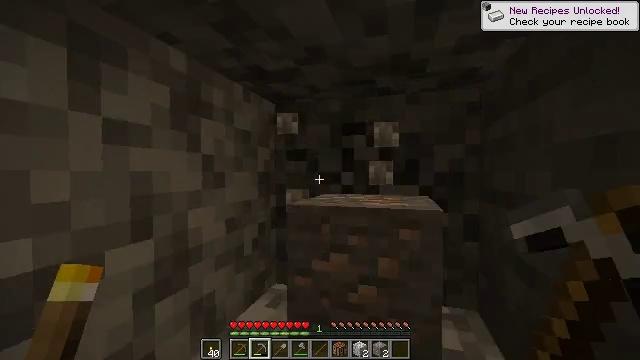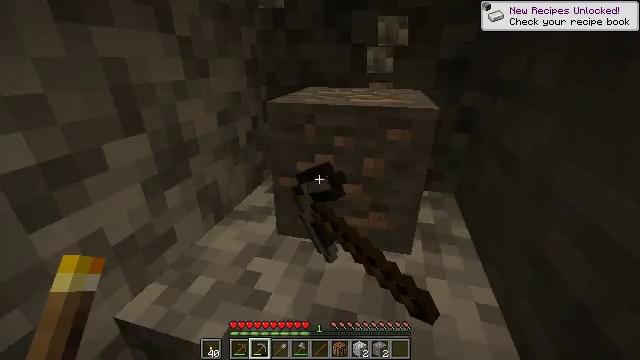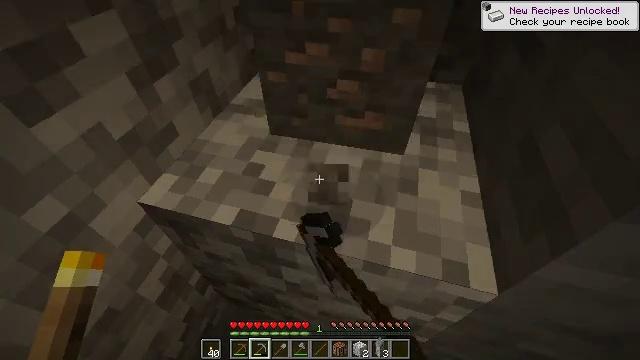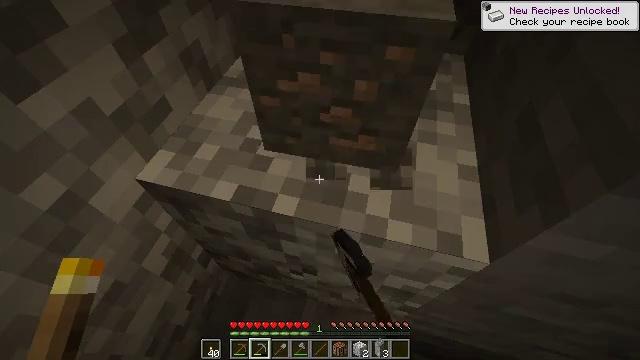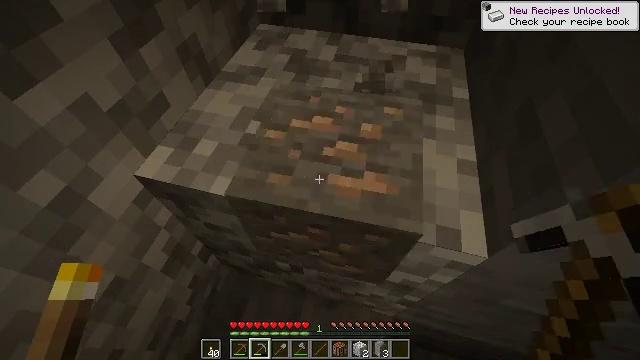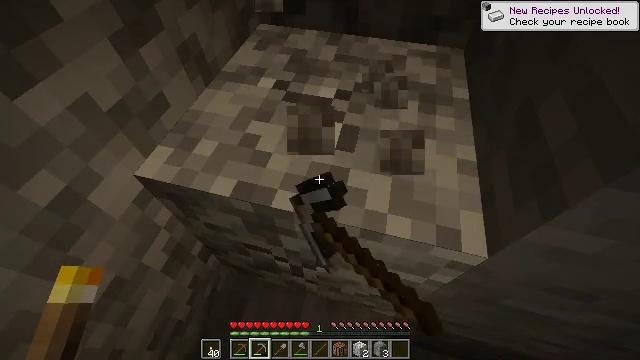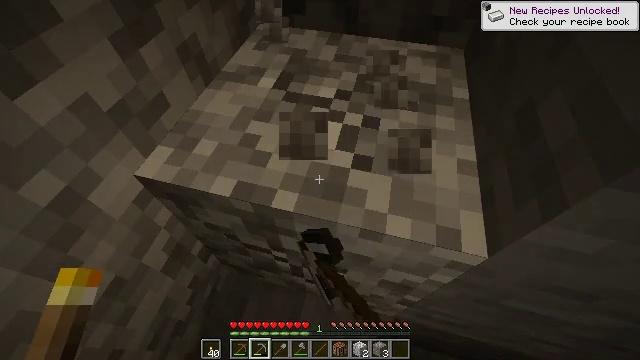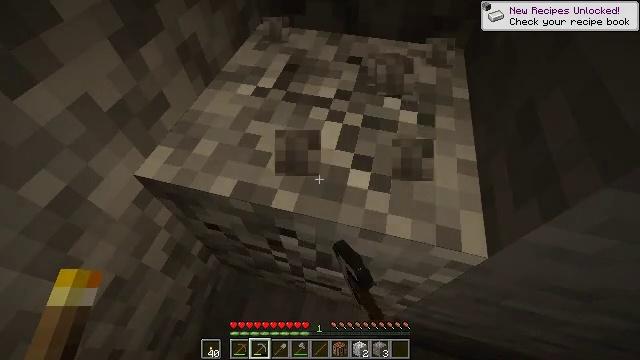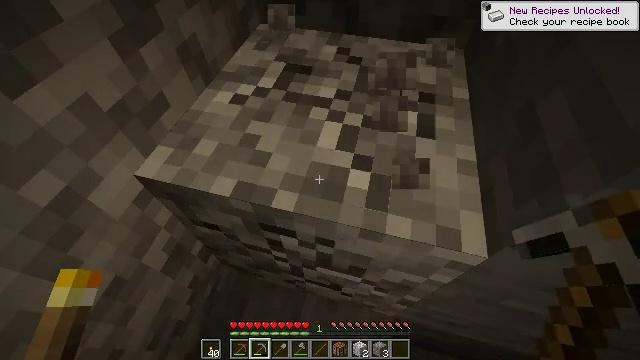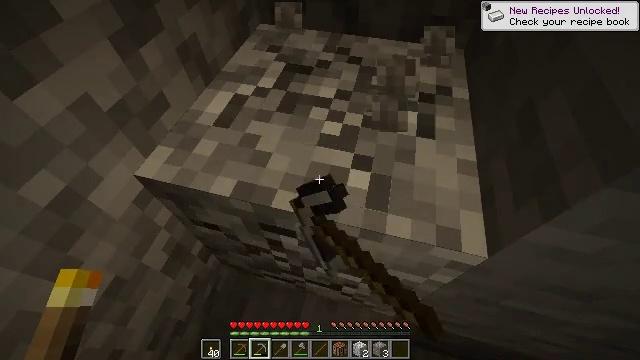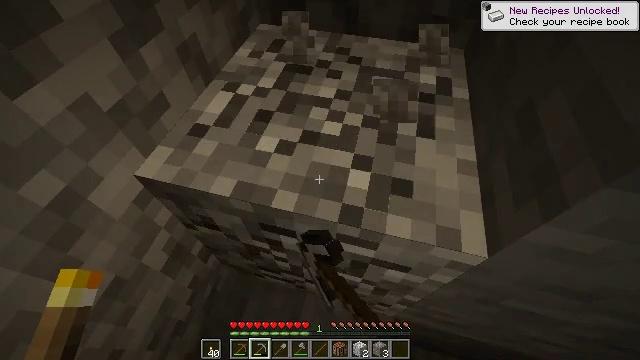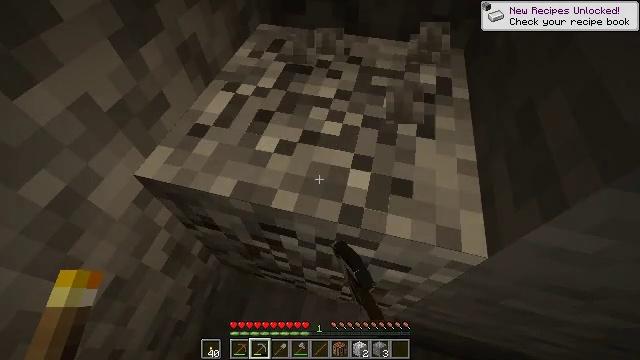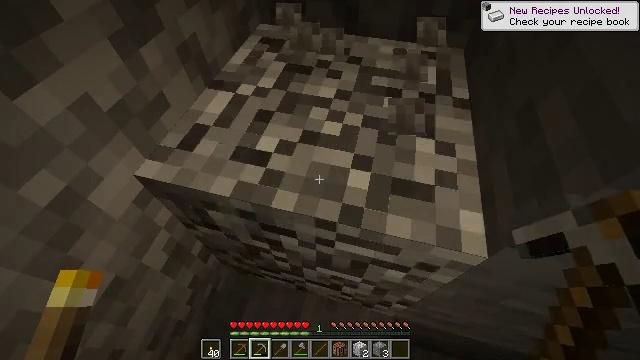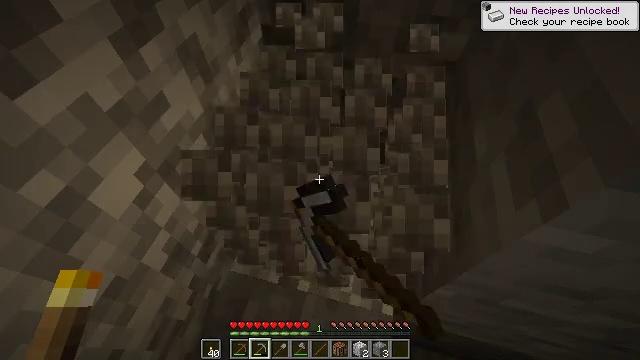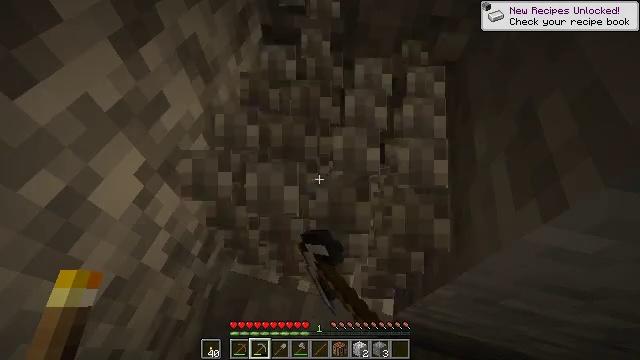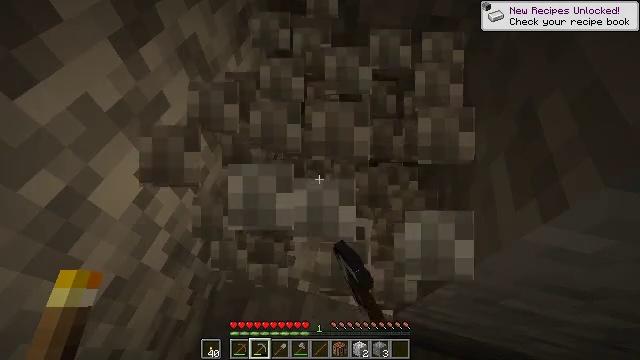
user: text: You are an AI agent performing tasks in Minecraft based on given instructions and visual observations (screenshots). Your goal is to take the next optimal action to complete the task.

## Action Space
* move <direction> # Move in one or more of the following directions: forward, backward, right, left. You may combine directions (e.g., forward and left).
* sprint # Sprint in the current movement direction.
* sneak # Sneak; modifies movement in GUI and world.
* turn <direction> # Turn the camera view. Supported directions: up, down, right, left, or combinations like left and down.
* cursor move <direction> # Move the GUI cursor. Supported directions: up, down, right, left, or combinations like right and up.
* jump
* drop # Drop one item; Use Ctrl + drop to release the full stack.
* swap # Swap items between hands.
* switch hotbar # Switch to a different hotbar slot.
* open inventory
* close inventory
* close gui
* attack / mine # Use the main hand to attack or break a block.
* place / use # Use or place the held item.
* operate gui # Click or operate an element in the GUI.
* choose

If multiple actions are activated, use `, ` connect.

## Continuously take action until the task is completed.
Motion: motion action
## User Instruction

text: Break the stone block.
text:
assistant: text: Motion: turn right and down, attack / mine
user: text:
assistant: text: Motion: turn down, attack / mine
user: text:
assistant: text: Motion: turn down, attack / mine
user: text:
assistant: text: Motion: turn down, attack / mine
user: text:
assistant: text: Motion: attack / mine
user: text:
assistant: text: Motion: attack / mine
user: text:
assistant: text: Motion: attack / mine
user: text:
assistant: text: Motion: attack / mine
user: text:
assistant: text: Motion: attack / mine
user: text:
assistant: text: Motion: attack / mine
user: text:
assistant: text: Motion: attack / mine
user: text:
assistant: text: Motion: attack / mine
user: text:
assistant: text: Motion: attack / mine
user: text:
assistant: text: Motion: attack / mine
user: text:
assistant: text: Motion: attack / mine
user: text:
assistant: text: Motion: attack / mine
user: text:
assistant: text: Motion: attack / mine
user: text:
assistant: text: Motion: attack / mine
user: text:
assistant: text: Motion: attack / mine
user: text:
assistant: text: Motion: attack / mine
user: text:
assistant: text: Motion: attack / mine
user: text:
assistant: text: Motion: attack / mine
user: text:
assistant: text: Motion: no_op
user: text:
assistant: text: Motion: move forward
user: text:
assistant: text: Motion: move forward
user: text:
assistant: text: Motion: move forward, turn right
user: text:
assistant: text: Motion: move forward, turn right
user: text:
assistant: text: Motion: move forward, turn right
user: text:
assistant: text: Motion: move forward, turn right and up
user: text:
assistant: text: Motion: move forward and move left, turn right and up